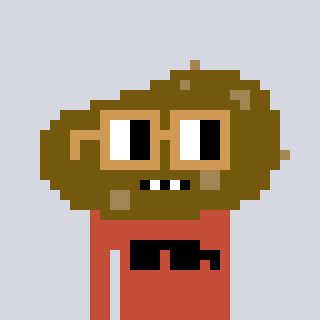
a pixel art character with square brown glasses, a potato-shaped head and a rust-colored body on a cool background